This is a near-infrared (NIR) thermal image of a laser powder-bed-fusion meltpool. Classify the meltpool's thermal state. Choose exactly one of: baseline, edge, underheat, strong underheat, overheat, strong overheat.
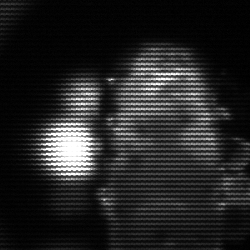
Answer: strong underheat